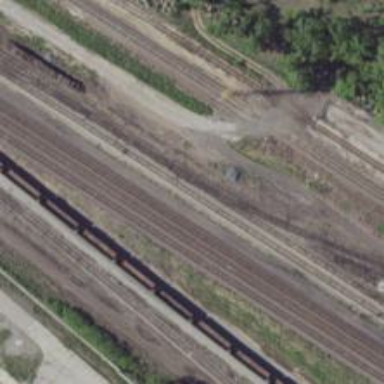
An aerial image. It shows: Railway yard in service.